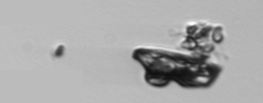
Label: Delphineis